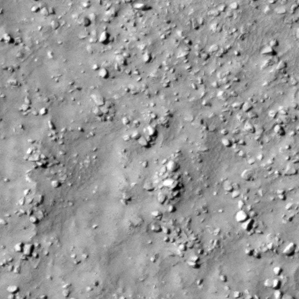
Label: non_frost